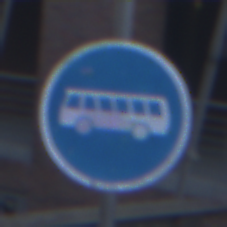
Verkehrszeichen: Busssonderstreifen
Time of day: SunriseSunset
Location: Outdoor (Urban)
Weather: Clear
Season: NotSpecified
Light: Natural